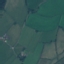
Label: Pasture